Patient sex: M
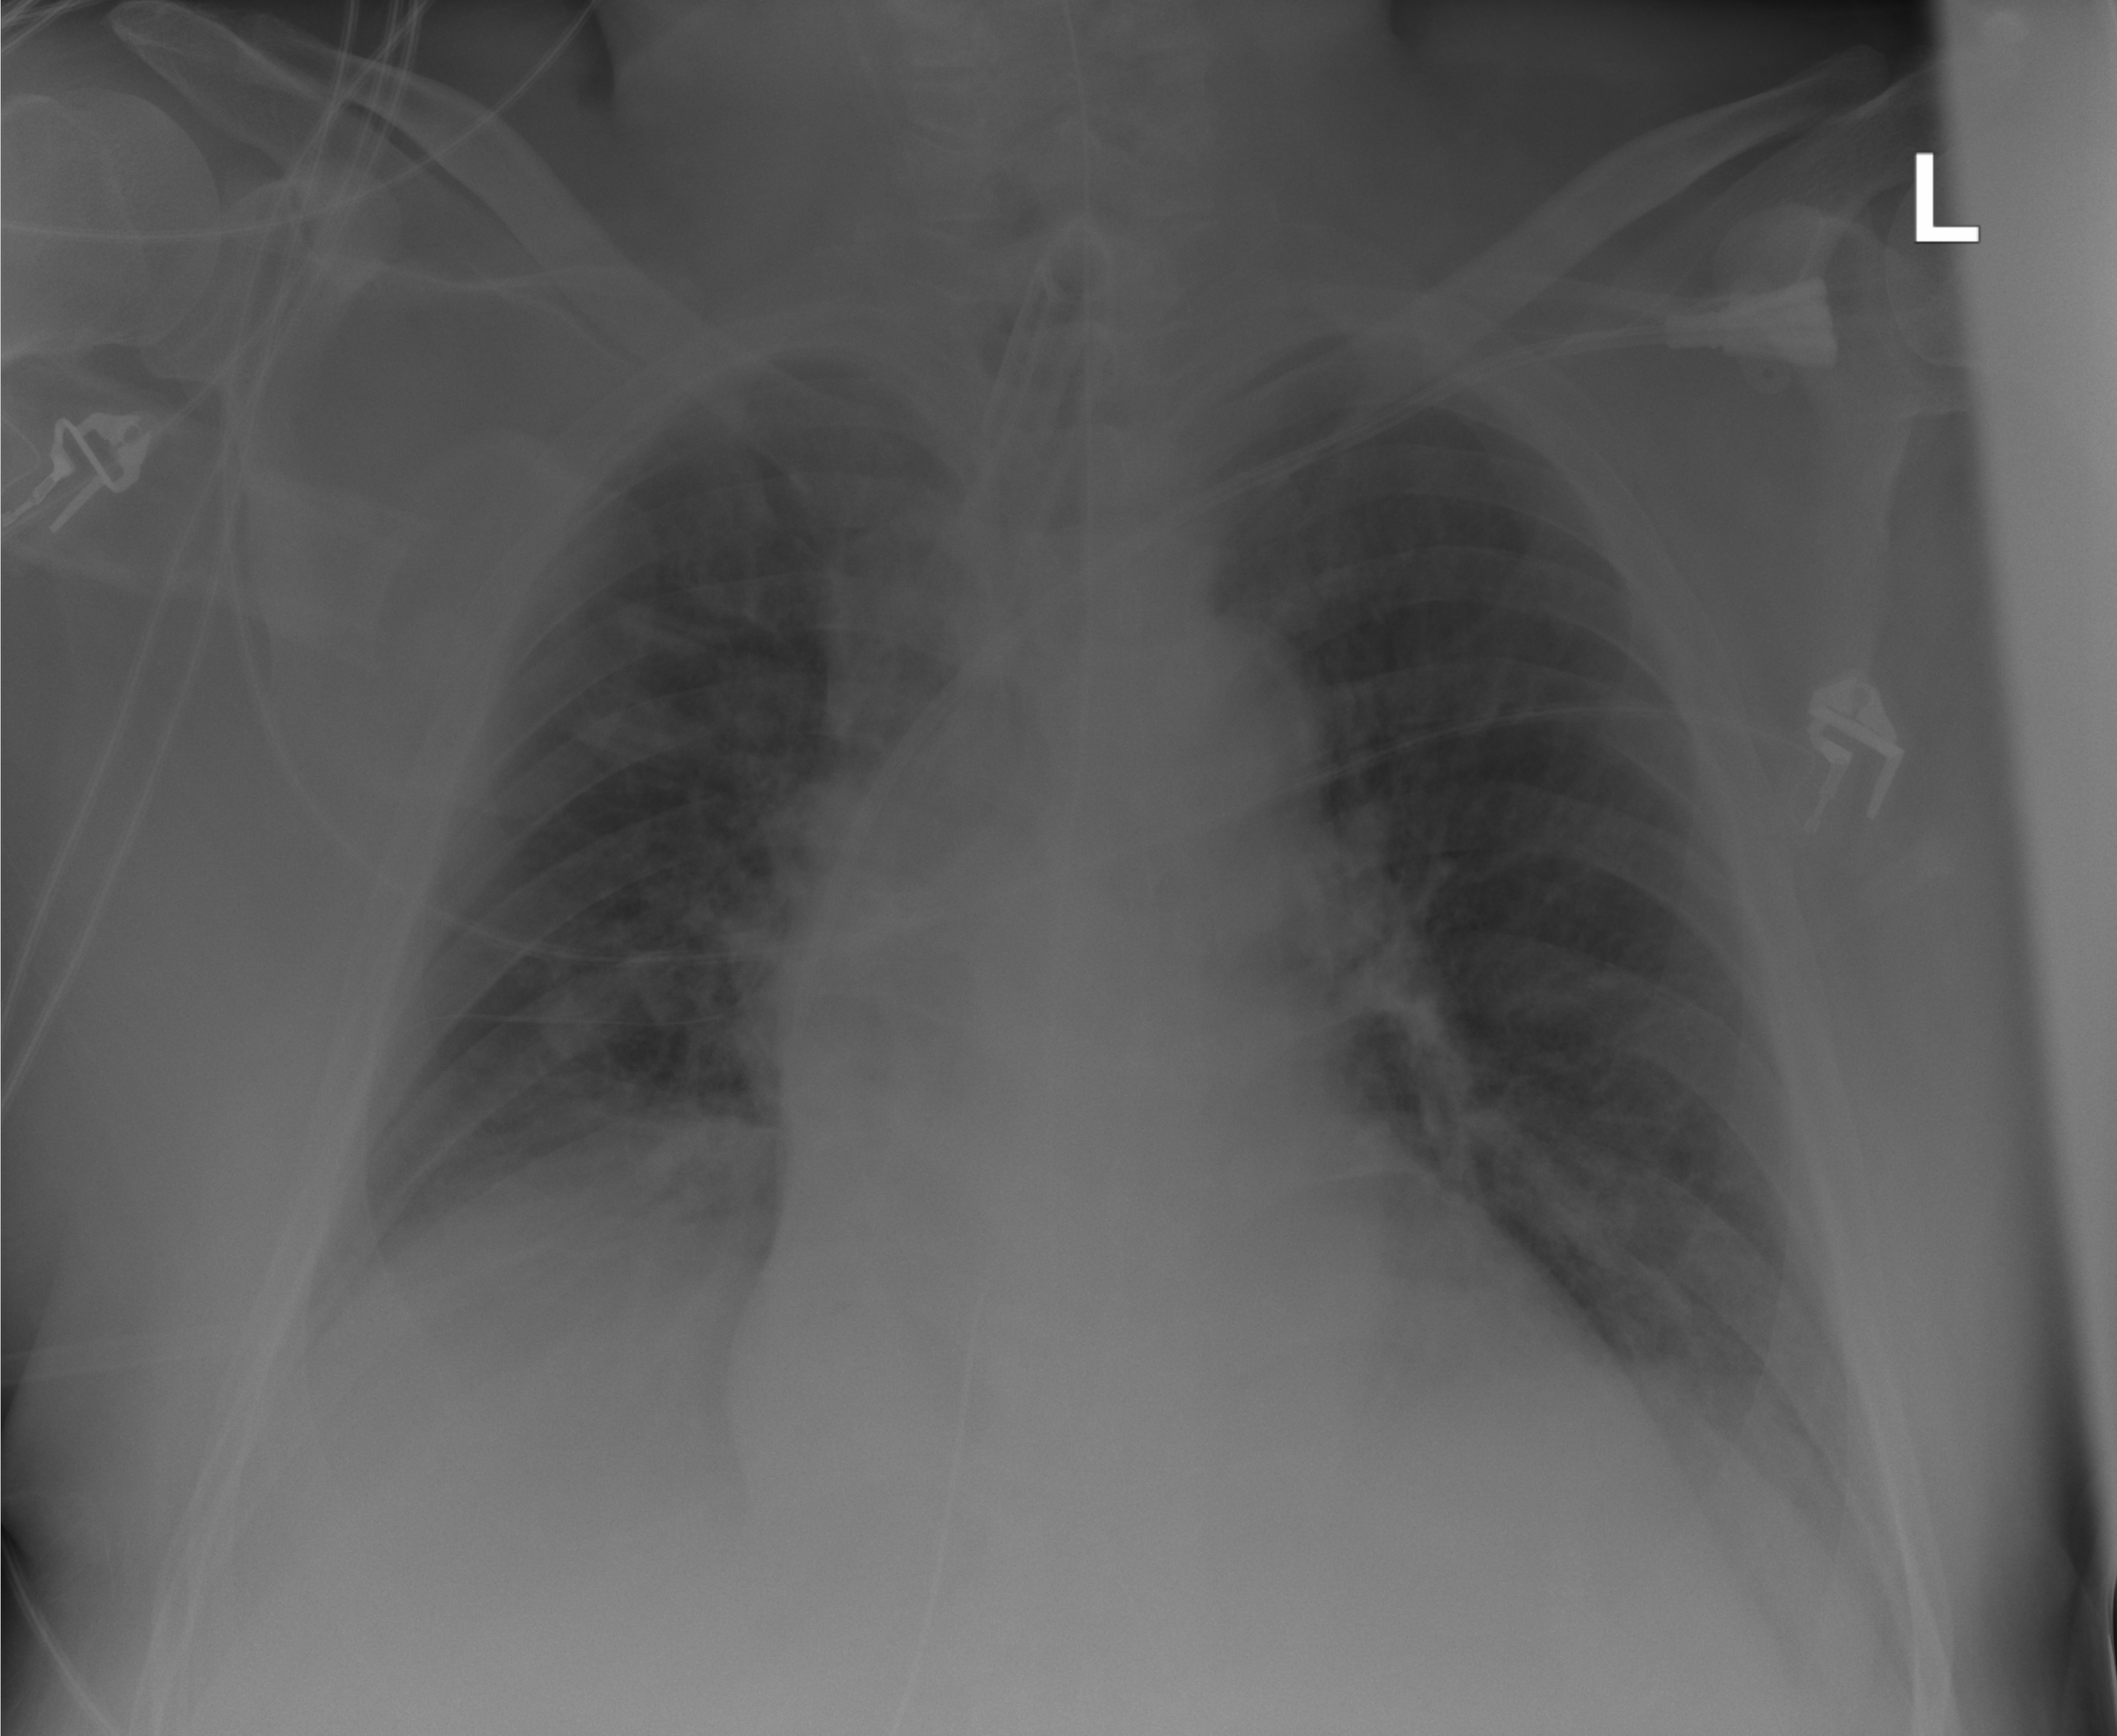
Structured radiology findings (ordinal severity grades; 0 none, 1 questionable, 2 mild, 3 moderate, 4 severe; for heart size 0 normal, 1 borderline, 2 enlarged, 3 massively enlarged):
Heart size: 2
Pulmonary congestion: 2
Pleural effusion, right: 2
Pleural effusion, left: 2
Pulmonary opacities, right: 1
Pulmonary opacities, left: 0
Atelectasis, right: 2
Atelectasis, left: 2